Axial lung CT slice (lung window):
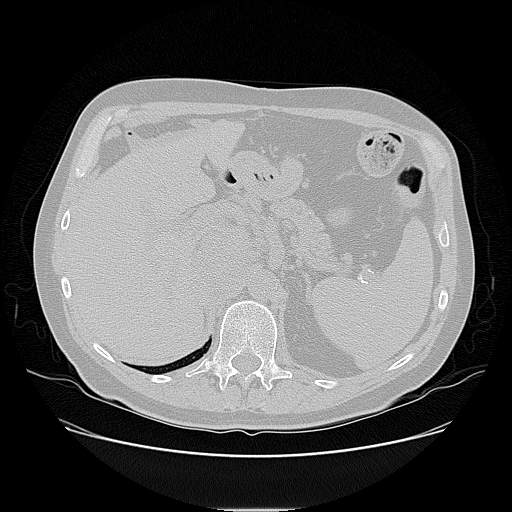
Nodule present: no